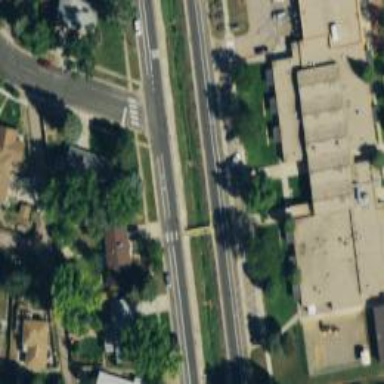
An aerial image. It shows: Marked uncontrolled road crossing.